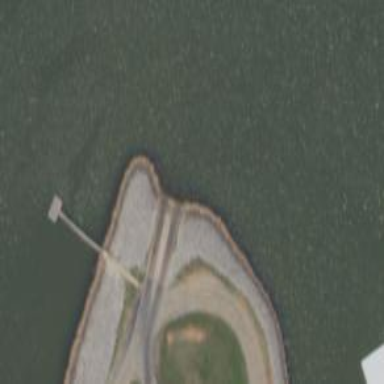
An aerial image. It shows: Dock located along the waterway.